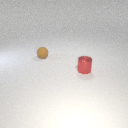
small brown rubber sphere to the left of small red metal cylinder